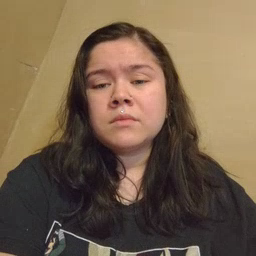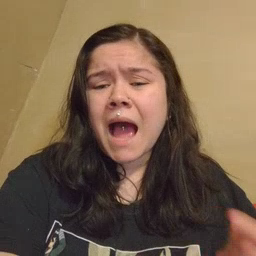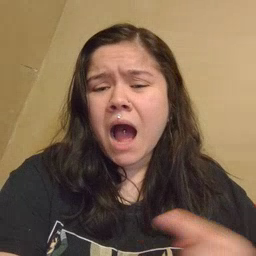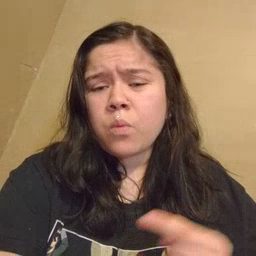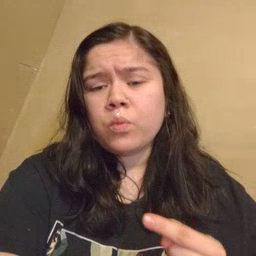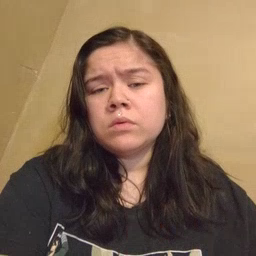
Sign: owie